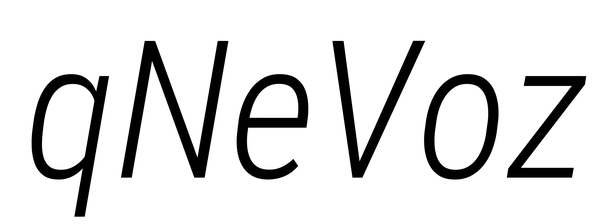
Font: Roboto-Italic_Condensed_Light_Italic